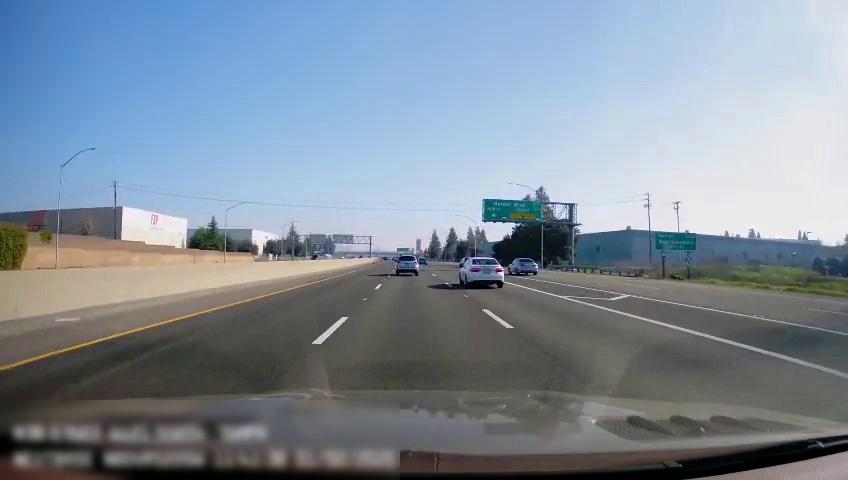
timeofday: Day
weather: Sunny
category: Drivable Space
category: Vehicles | SUV
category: Vehicles | Car
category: Vehicles | Car
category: Lanes | Current Lane
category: Lanes | Current Lane
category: Lanes | Current Lane
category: Lanes | Alternate Lane
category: Lanes | Alternate Lane
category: Lanes | Alternate Lane
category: Traffic | Signs
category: Traffic | Signs
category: Traffic | Signs
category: Traffic | Signs
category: Traffic | Signs